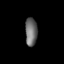
Tissue: lung
Cell type: Fibroblasts
Senescence score: 0.544
Nuclear area (px): 330
Mean DAPI intensity: 109.145